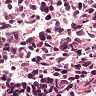
Metastatic tissue present: no